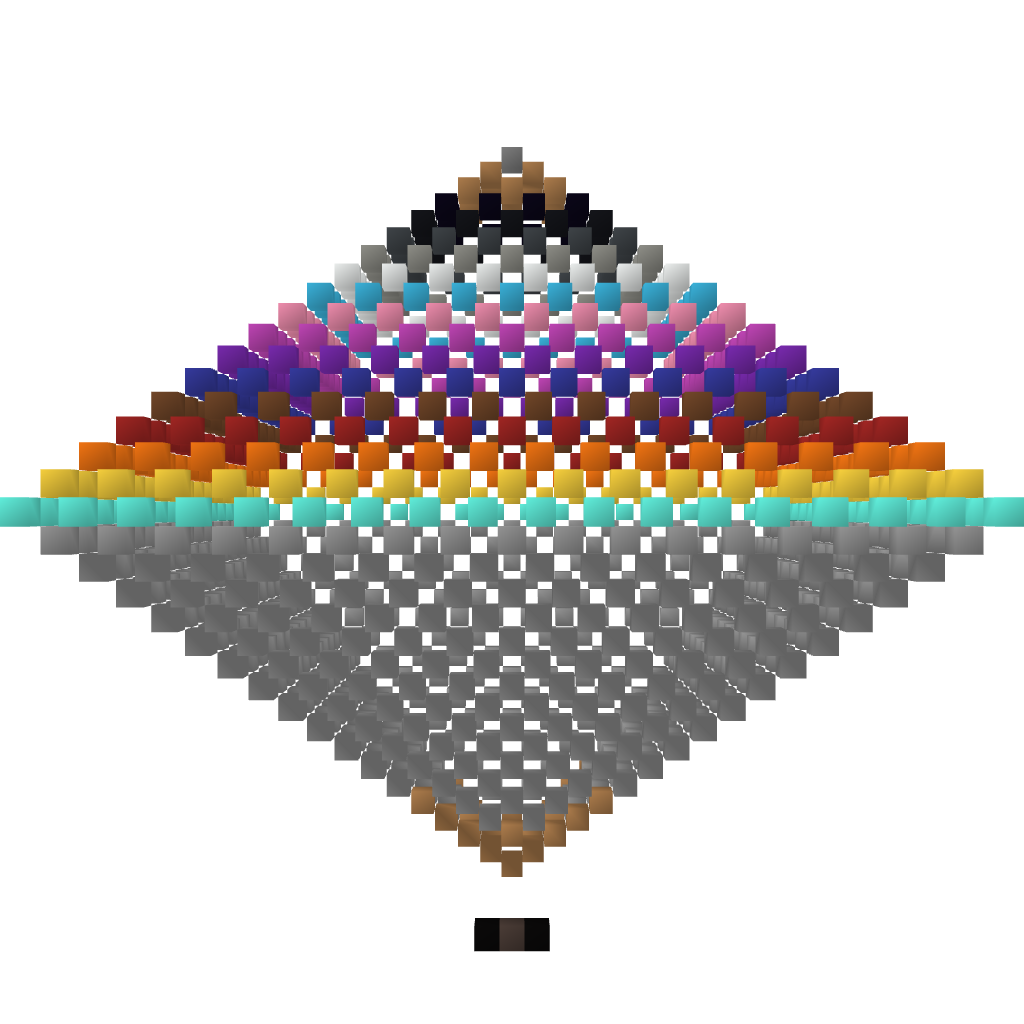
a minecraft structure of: Artistic Rainbow Pyramid